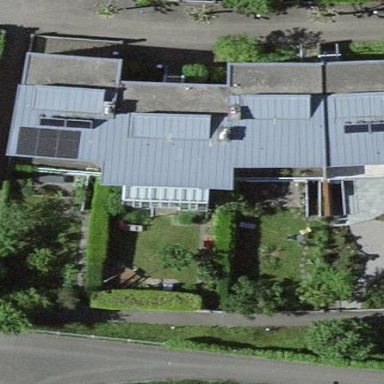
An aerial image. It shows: Terrace building with flat roof.